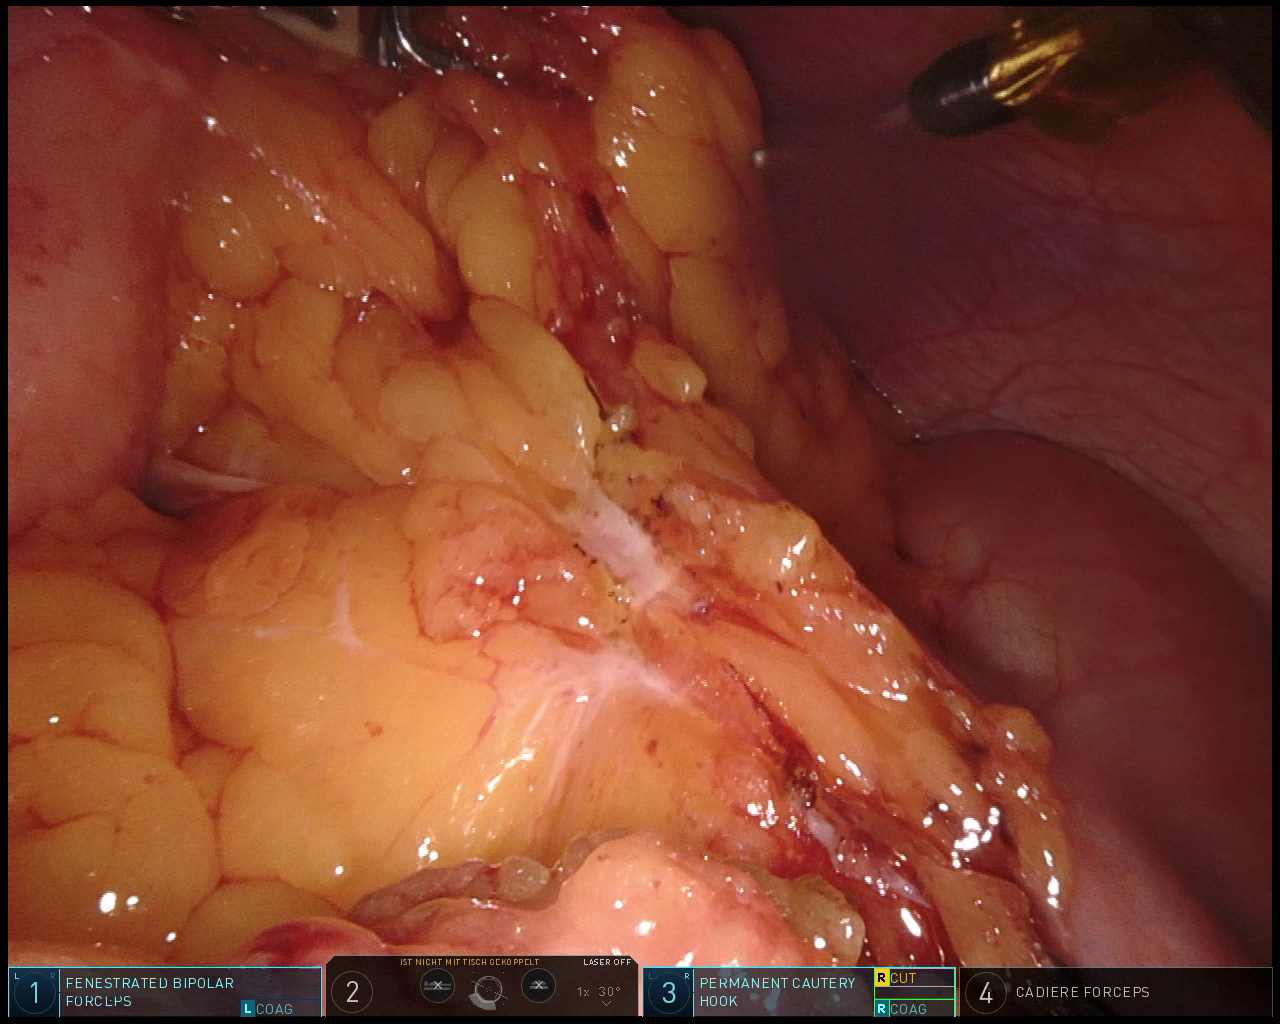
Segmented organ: stomach
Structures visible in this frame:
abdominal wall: yes
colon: yes
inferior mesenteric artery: no
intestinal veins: no
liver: no
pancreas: no
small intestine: no
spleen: no
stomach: yes
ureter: no
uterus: no
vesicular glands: no